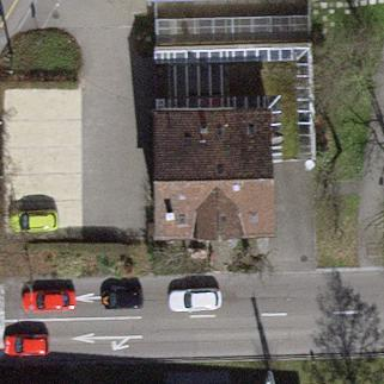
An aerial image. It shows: Detached building with gabled tile roof.